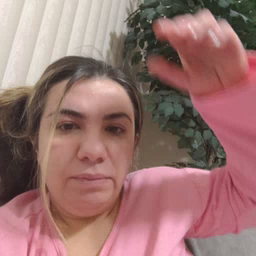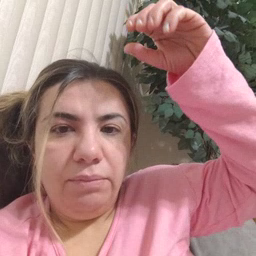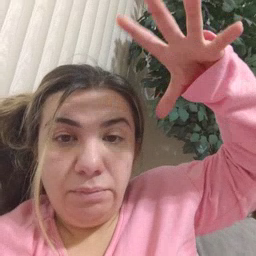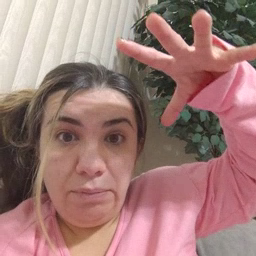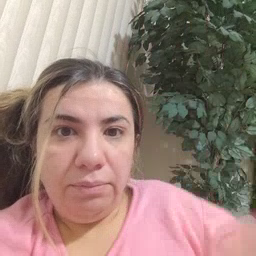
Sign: lamp